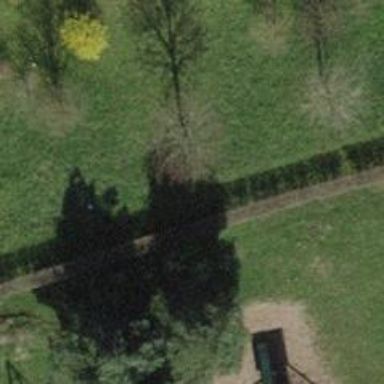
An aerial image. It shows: Hedge acting as barrier.